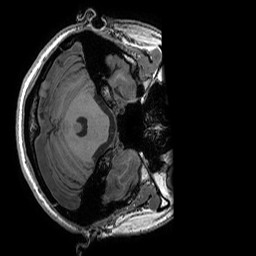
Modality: T1w
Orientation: axial
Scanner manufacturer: ge
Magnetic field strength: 3 T
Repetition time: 0.008156 s
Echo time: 0.00318 s